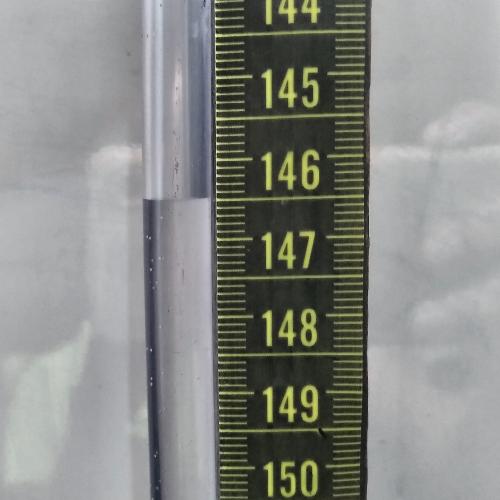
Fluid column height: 146.5 cm